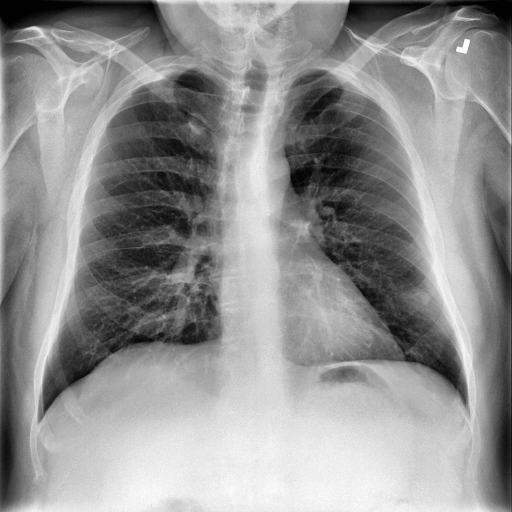
Finding: NORMAL